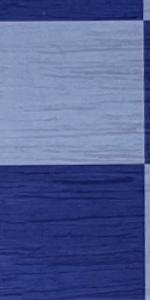
Label: Empty